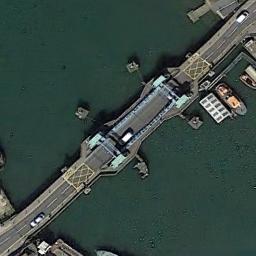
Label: bridge